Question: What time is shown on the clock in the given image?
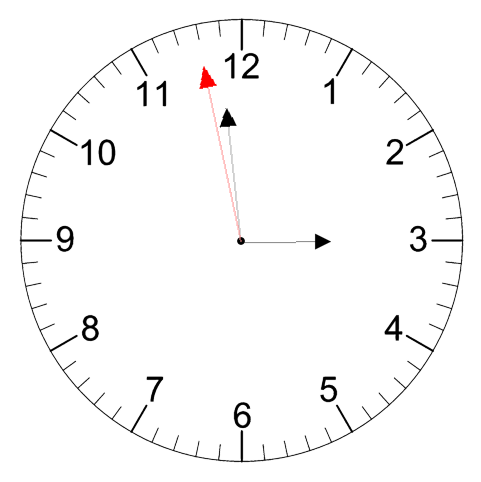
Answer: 02:58:58